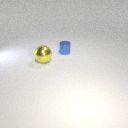
small blue metal cylinder behind large yellow metal sphere